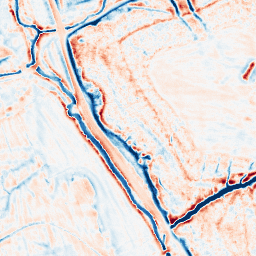
Category: edge_preserving
Decomposition family: bilateral
Decomposition parameters: d: 15
sigma_color: 100
sigma_space: 150
Upsampling method: sinc_hamming
Upsampling parameters: scale: 2
kernel_size: 16
Upsampling scale: 2